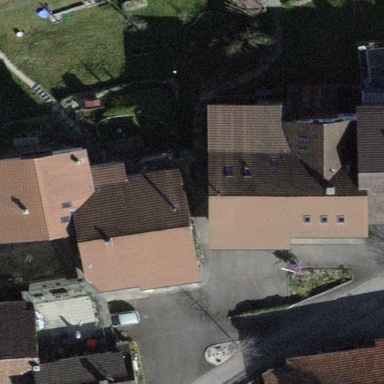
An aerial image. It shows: Building with tile roof.